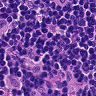
Metastatic tissue present: no